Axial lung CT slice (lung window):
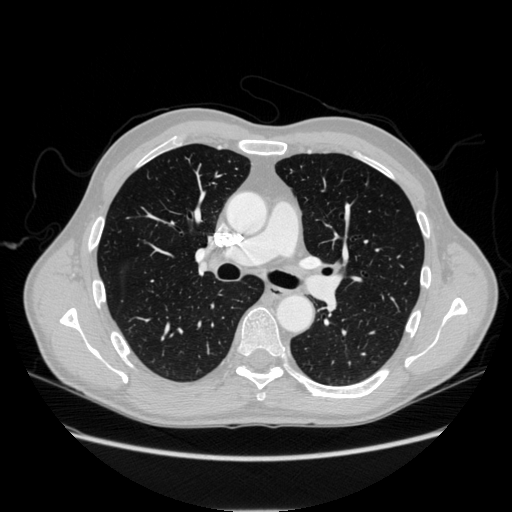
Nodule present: no